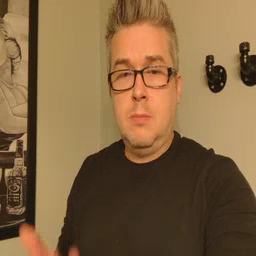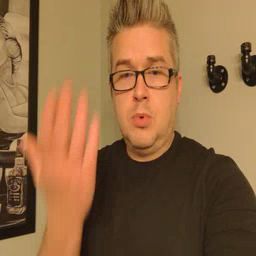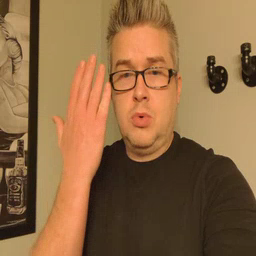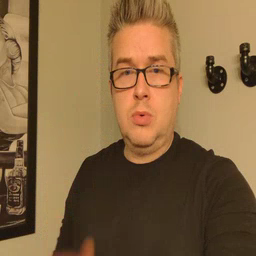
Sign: morning